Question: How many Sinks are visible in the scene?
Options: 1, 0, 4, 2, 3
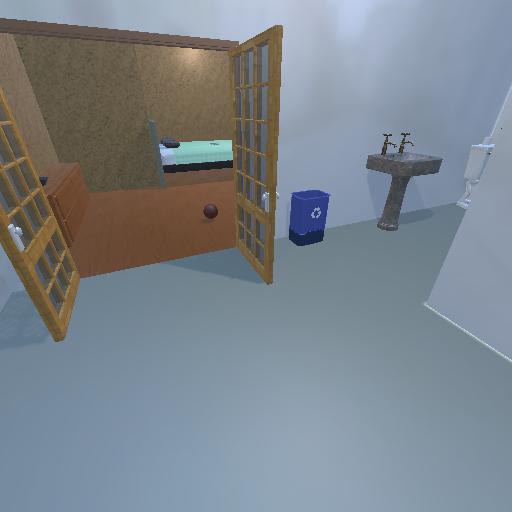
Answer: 1